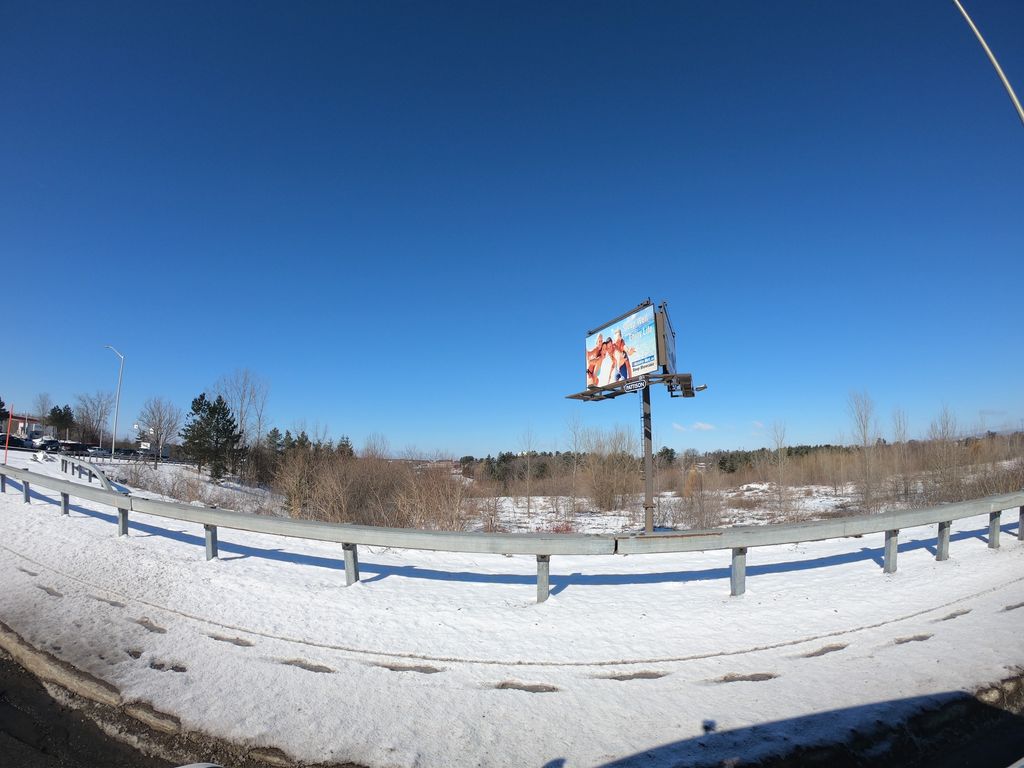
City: ottawa-gatineau